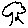
Label: tree